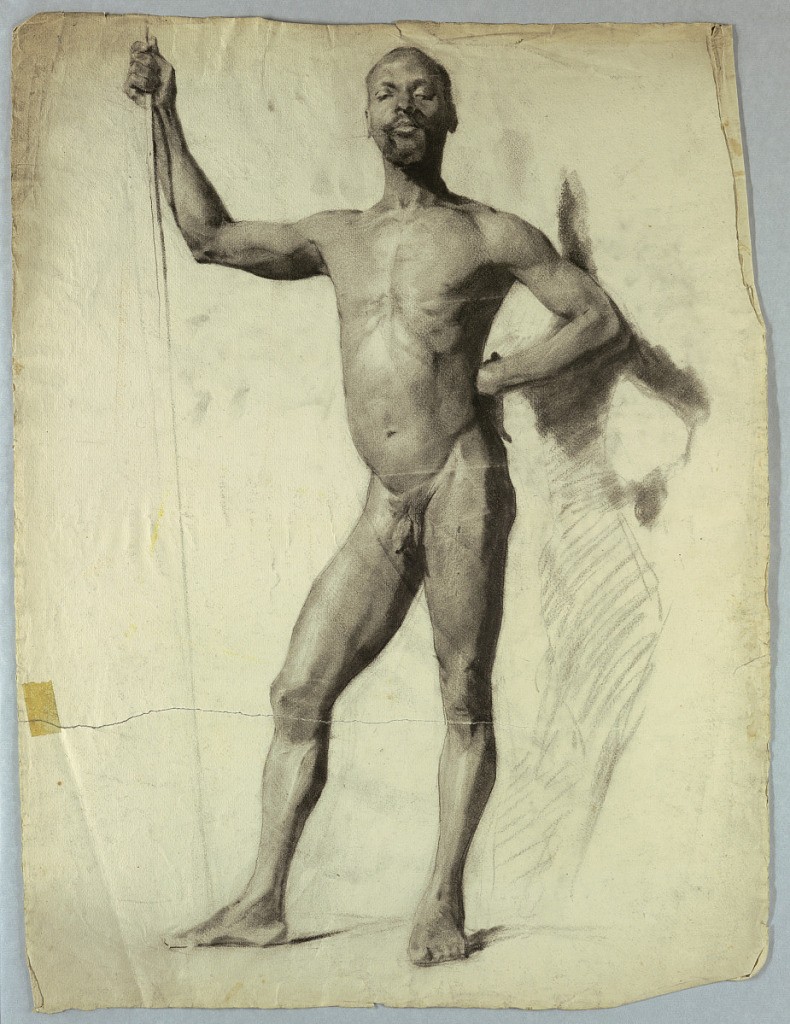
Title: Nude Study of Man with a Staff
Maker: Kenyon Cox, American, 1856–1919
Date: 1880–84
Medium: Charcoal on laid paper
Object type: Drawing
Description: Nude study of man standing, facing frontally, holding a staff in his right hand.  His left hand rests above his hip, with his elbow out, away from his body.